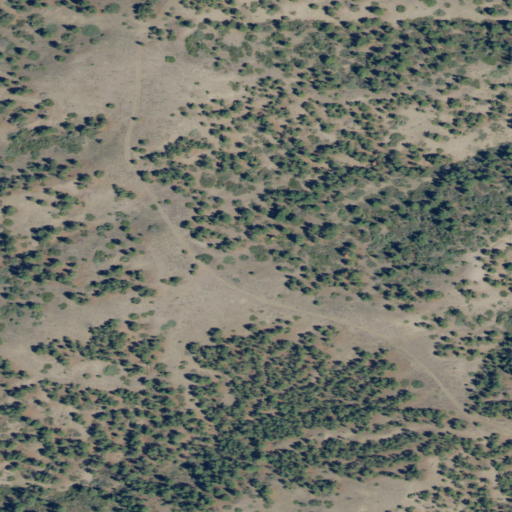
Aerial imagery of ridge(s) in Montana named Siparyann Ridge containing evergreen forest and shrub